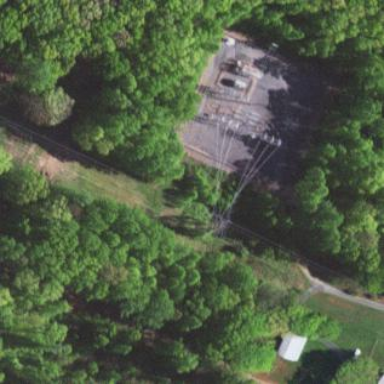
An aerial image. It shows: Distribution power substation secured by fence.